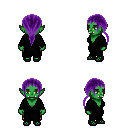
a pixel art fantasy rpg character, female body template, orc, green skin, gray robe, gold greaves, purple ponytail hairstyle, ghillies, four views (front, back, left, right), 2x2 character sprite sheet, small pixel art, hard edges, no anti-aliasing